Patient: sex F, age 44
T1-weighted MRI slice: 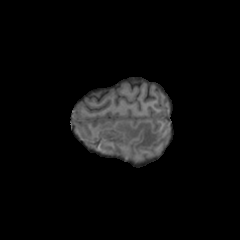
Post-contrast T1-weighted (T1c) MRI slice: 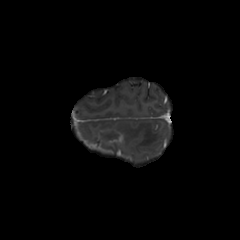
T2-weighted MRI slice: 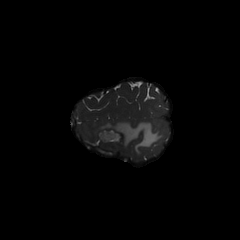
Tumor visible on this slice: yes
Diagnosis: Glioblastoma, IDH-wildtype
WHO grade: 4